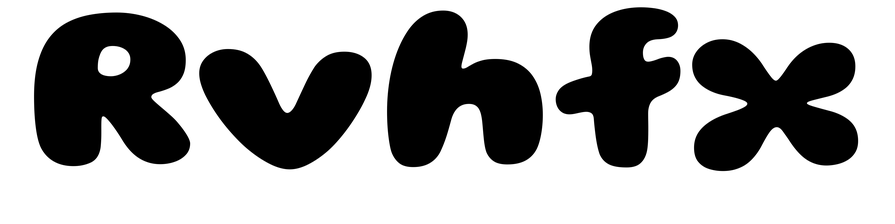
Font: Gluten_ExtraBold